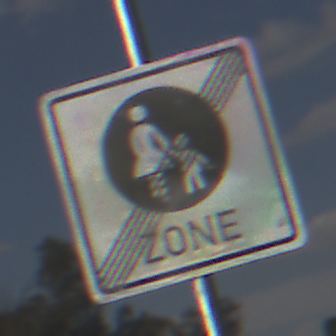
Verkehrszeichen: EndeFussgaengerzone
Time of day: MorningAfternoon
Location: Outdoor (Nature)
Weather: PartlyCloudy
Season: NotSpecified
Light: Natural